Field crop: maize
Growth stage: 1
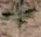
Species: atriplex